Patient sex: F
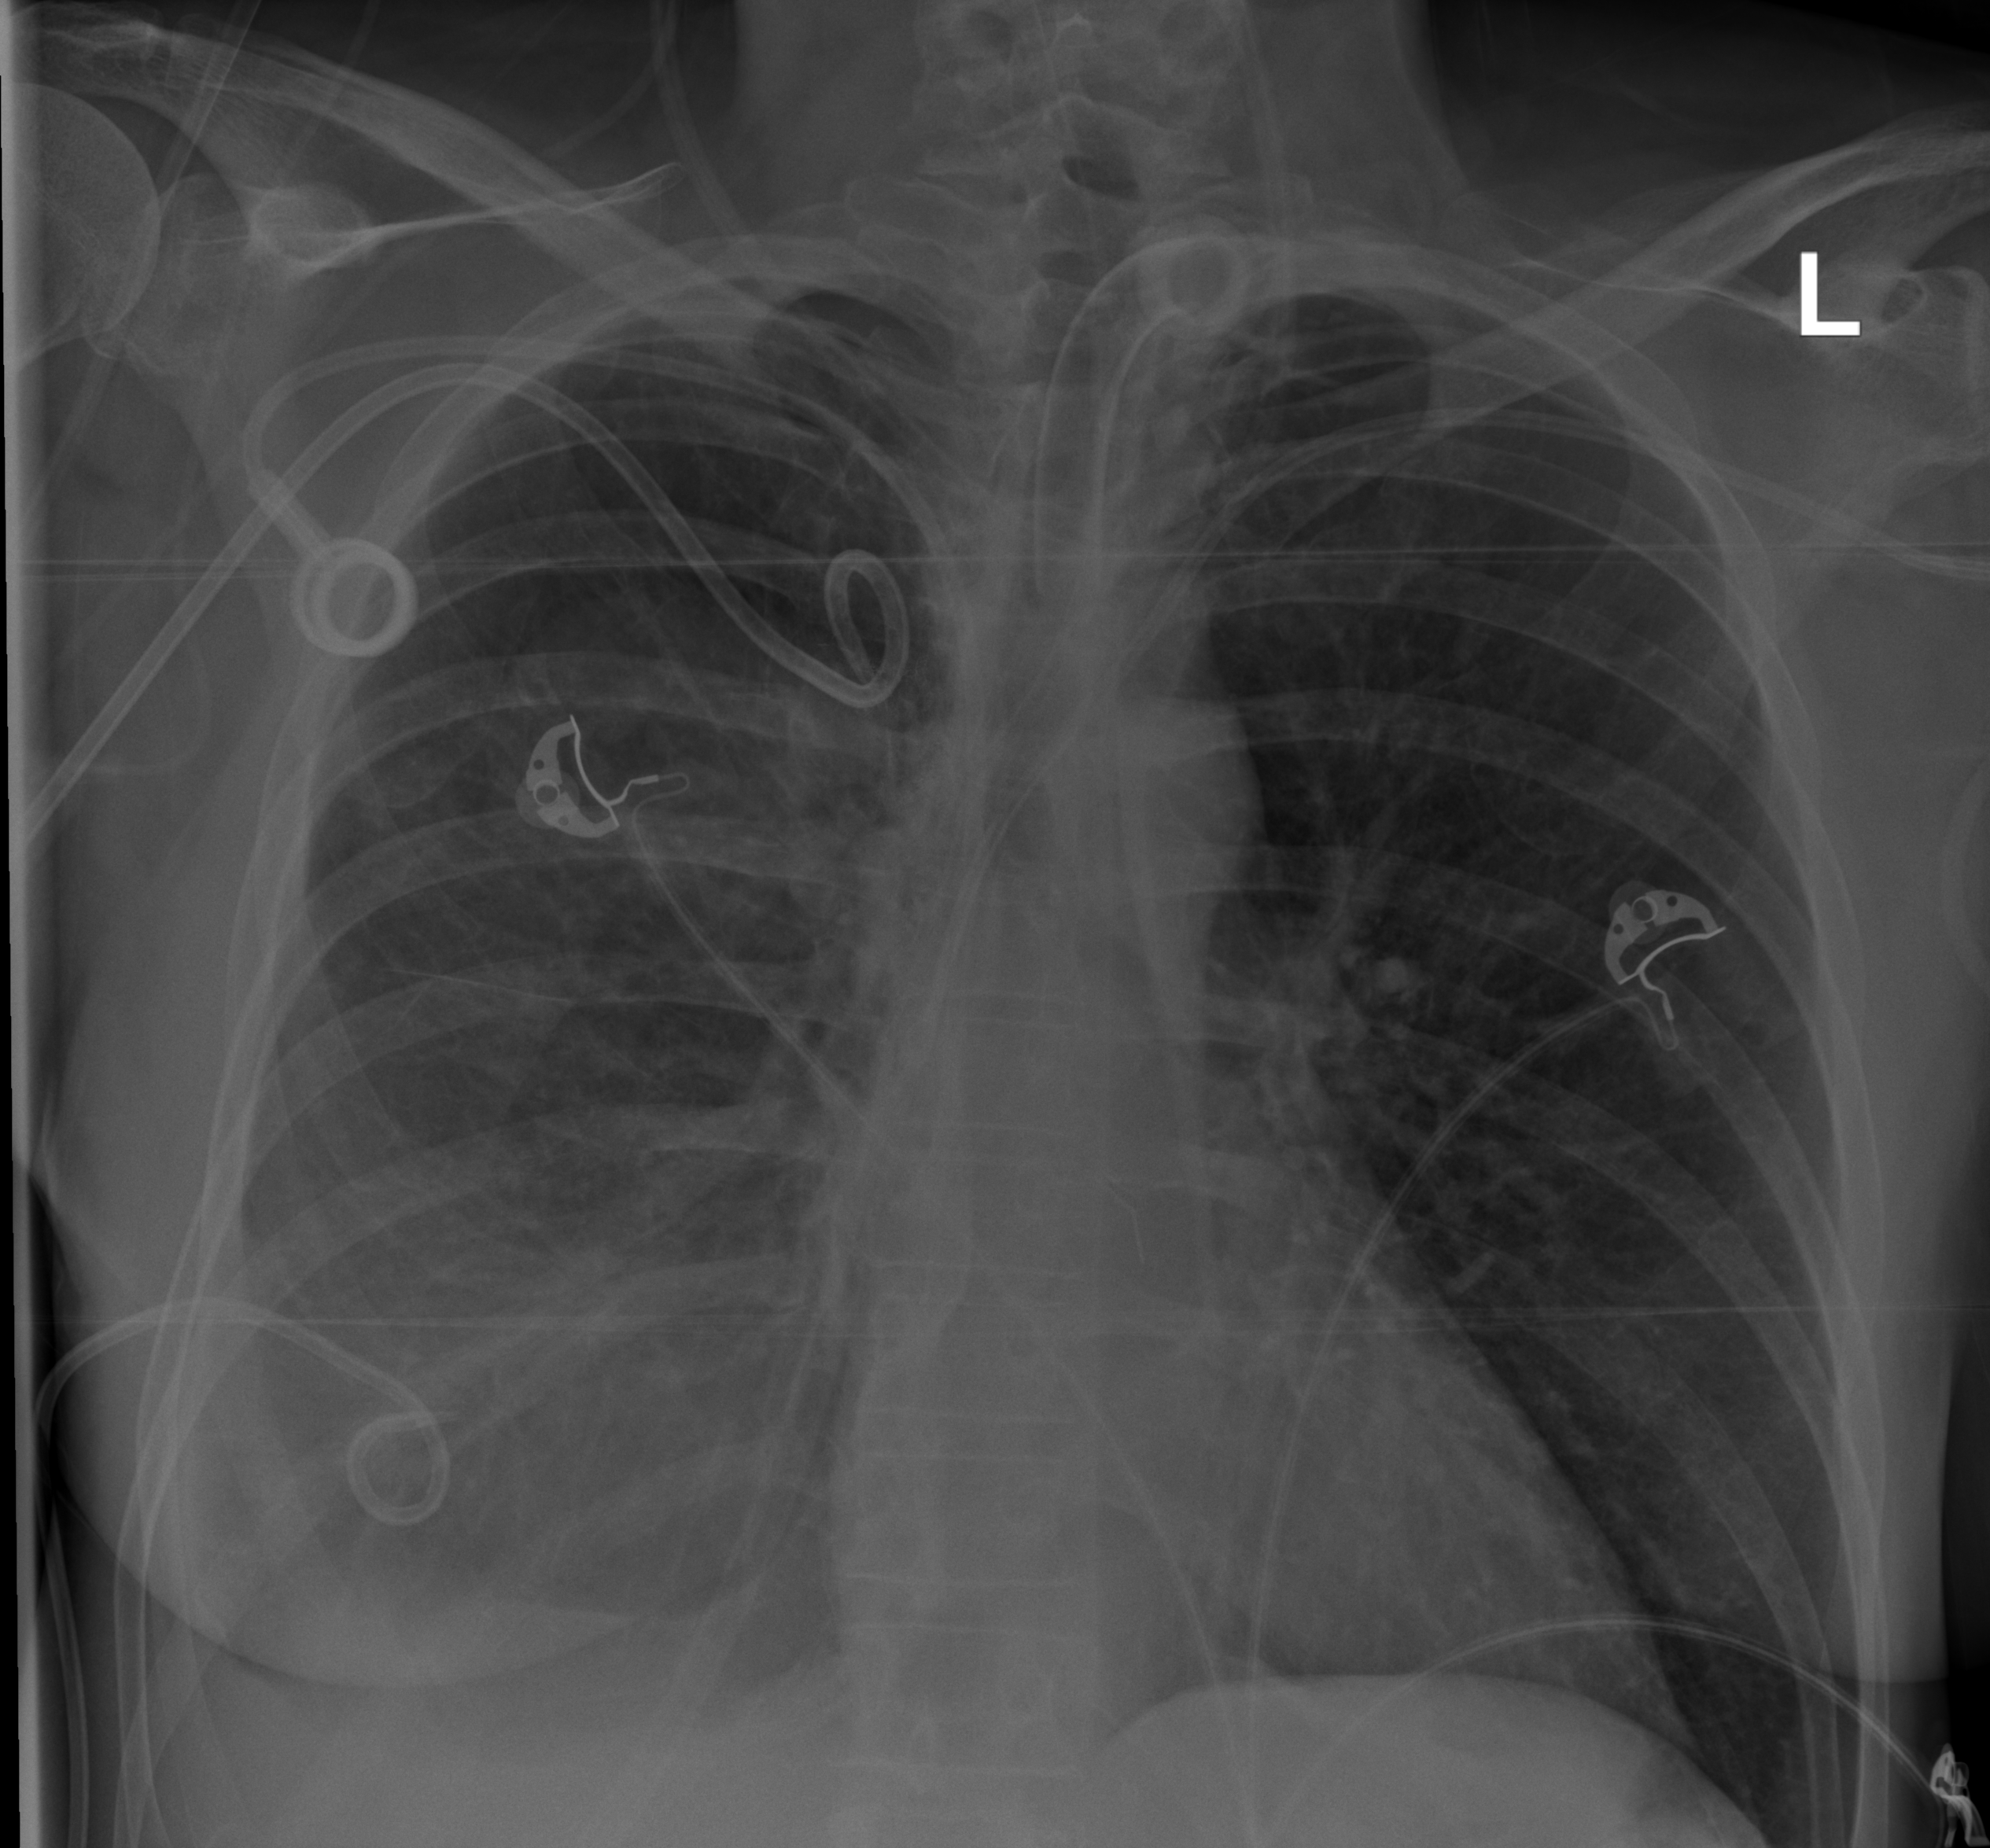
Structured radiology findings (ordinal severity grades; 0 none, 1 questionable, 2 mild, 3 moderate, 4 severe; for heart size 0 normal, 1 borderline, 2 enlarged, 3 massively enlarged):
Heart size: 0
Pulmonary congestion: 0
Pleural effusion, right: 3
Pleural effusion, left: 0
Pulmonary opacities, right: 0
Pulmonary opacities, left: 0
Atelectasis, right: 3
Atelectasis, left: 0